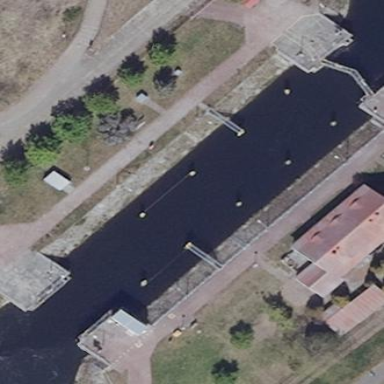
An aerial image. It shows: Lock on waterway.